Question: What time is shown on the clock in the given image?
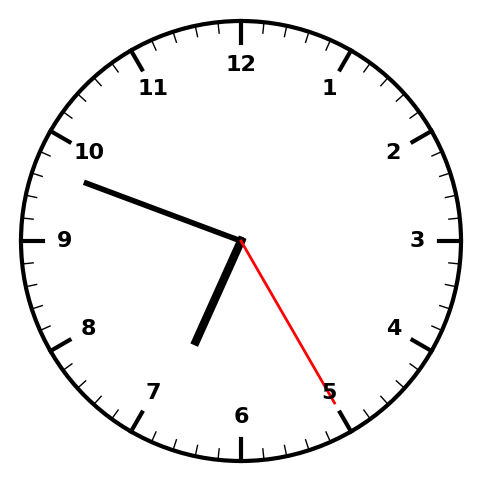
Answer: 06:48:25